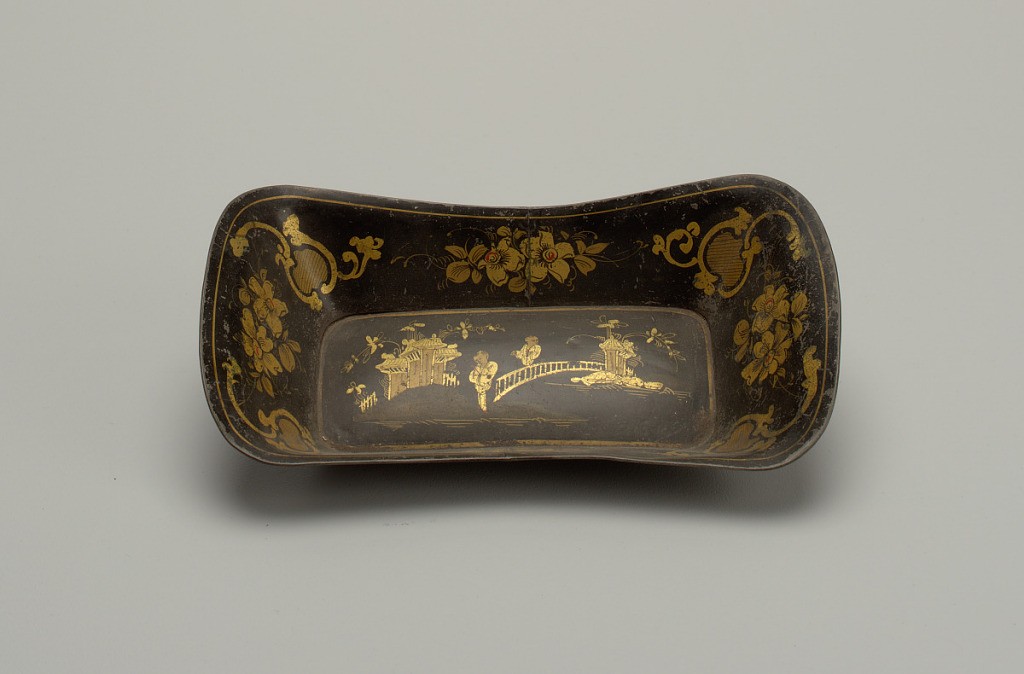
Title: Tray
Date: ca. 1830
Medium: Painted tôle
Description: Rectangular with flaring sides. Black ground with painted chinoiserie figures and flowers.